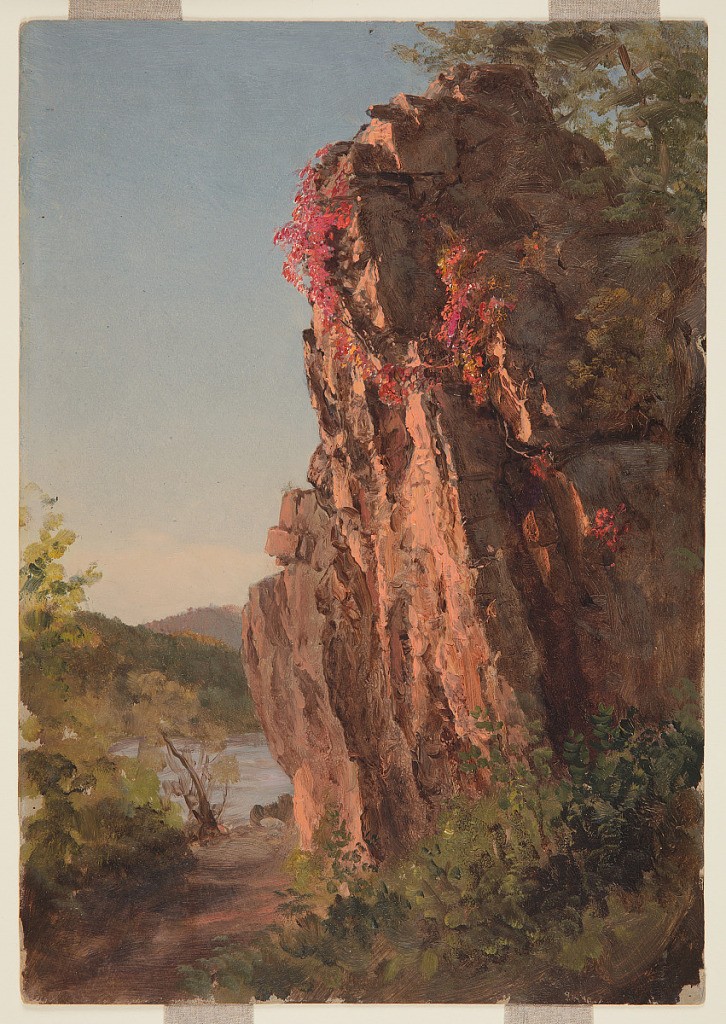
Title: Autumn Landscape with Large Rock, North Carolina
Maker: Frederic Edwin Church, American, 1826–1900
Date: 1880
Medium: Brush and oil on paperboard
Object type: Drawing
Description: Landscape study showing view of a rugged landscape in autumn with large rock, illuminated by the setting sun, in North Carolina. A path curves around the base of the rock, with green foliage on either side. Rock shines in hues of pink and cream while a red vine climbs its face, at top. Beyond, a river or lake is visible at left with two wooded hillsides. Probably near French Broad River in North Carolina.